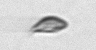
Label: Cryptophyta